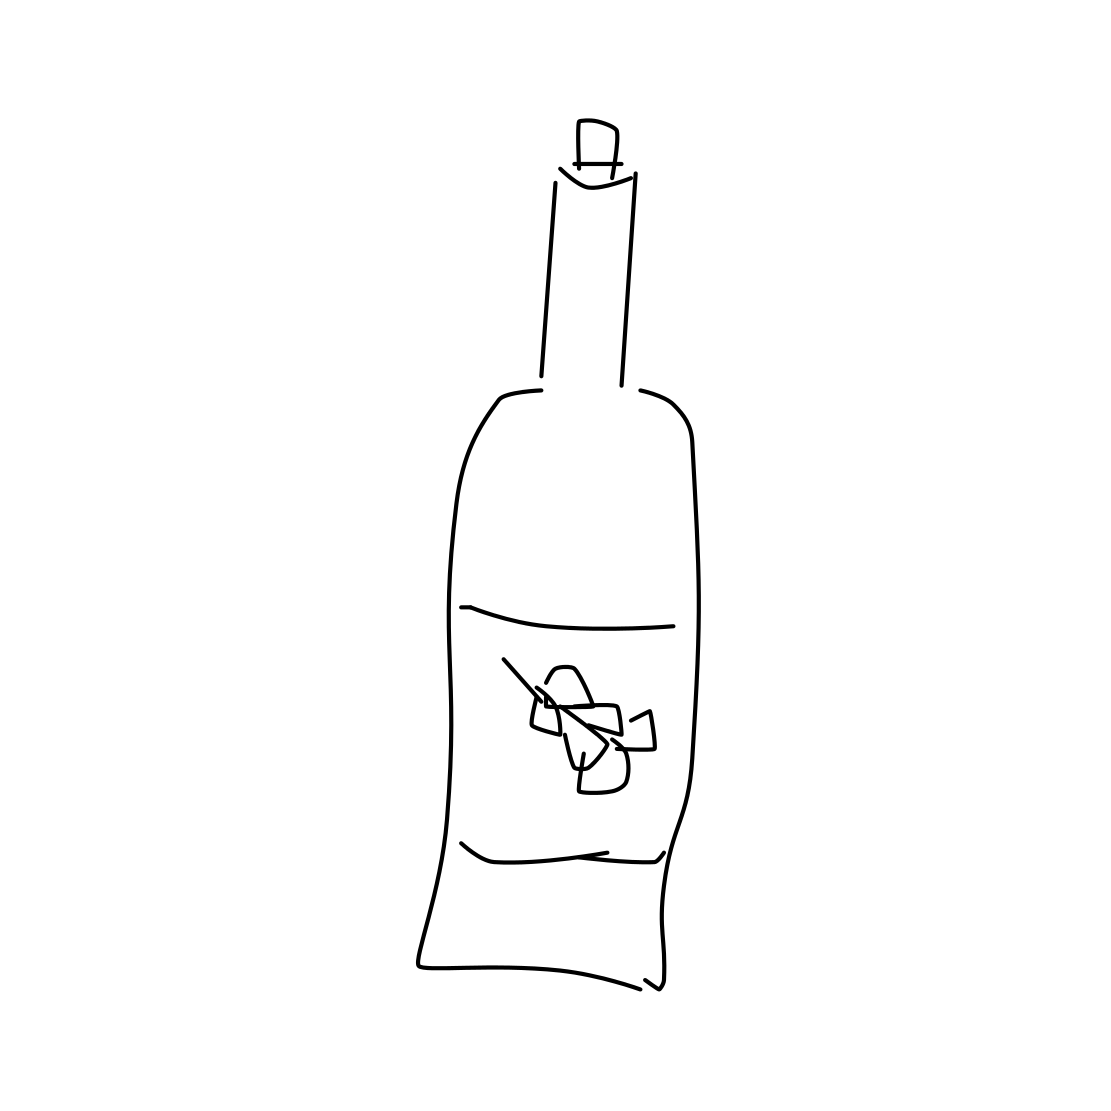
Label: wine-bottle